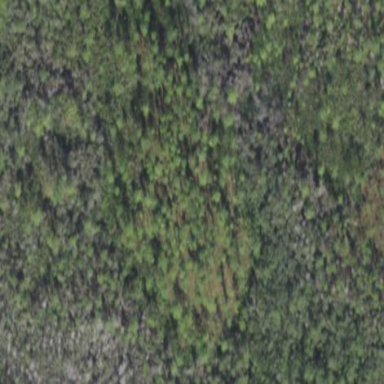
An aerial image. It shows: Woodland with needle-leaved trees.